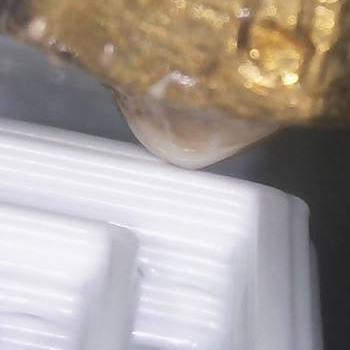
Flow rate: 149%